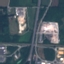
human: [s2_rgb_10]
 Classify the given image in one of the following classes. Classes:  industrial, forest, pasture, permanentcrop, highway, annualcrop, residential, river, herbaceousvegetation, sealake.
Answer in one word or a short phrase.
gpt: Highway